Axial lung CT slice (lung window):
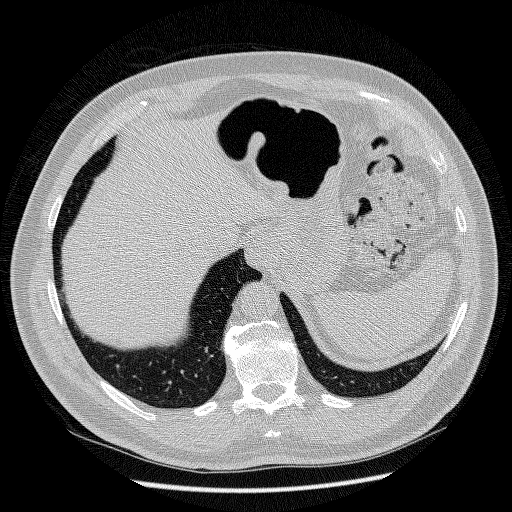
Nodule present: no